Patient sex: M
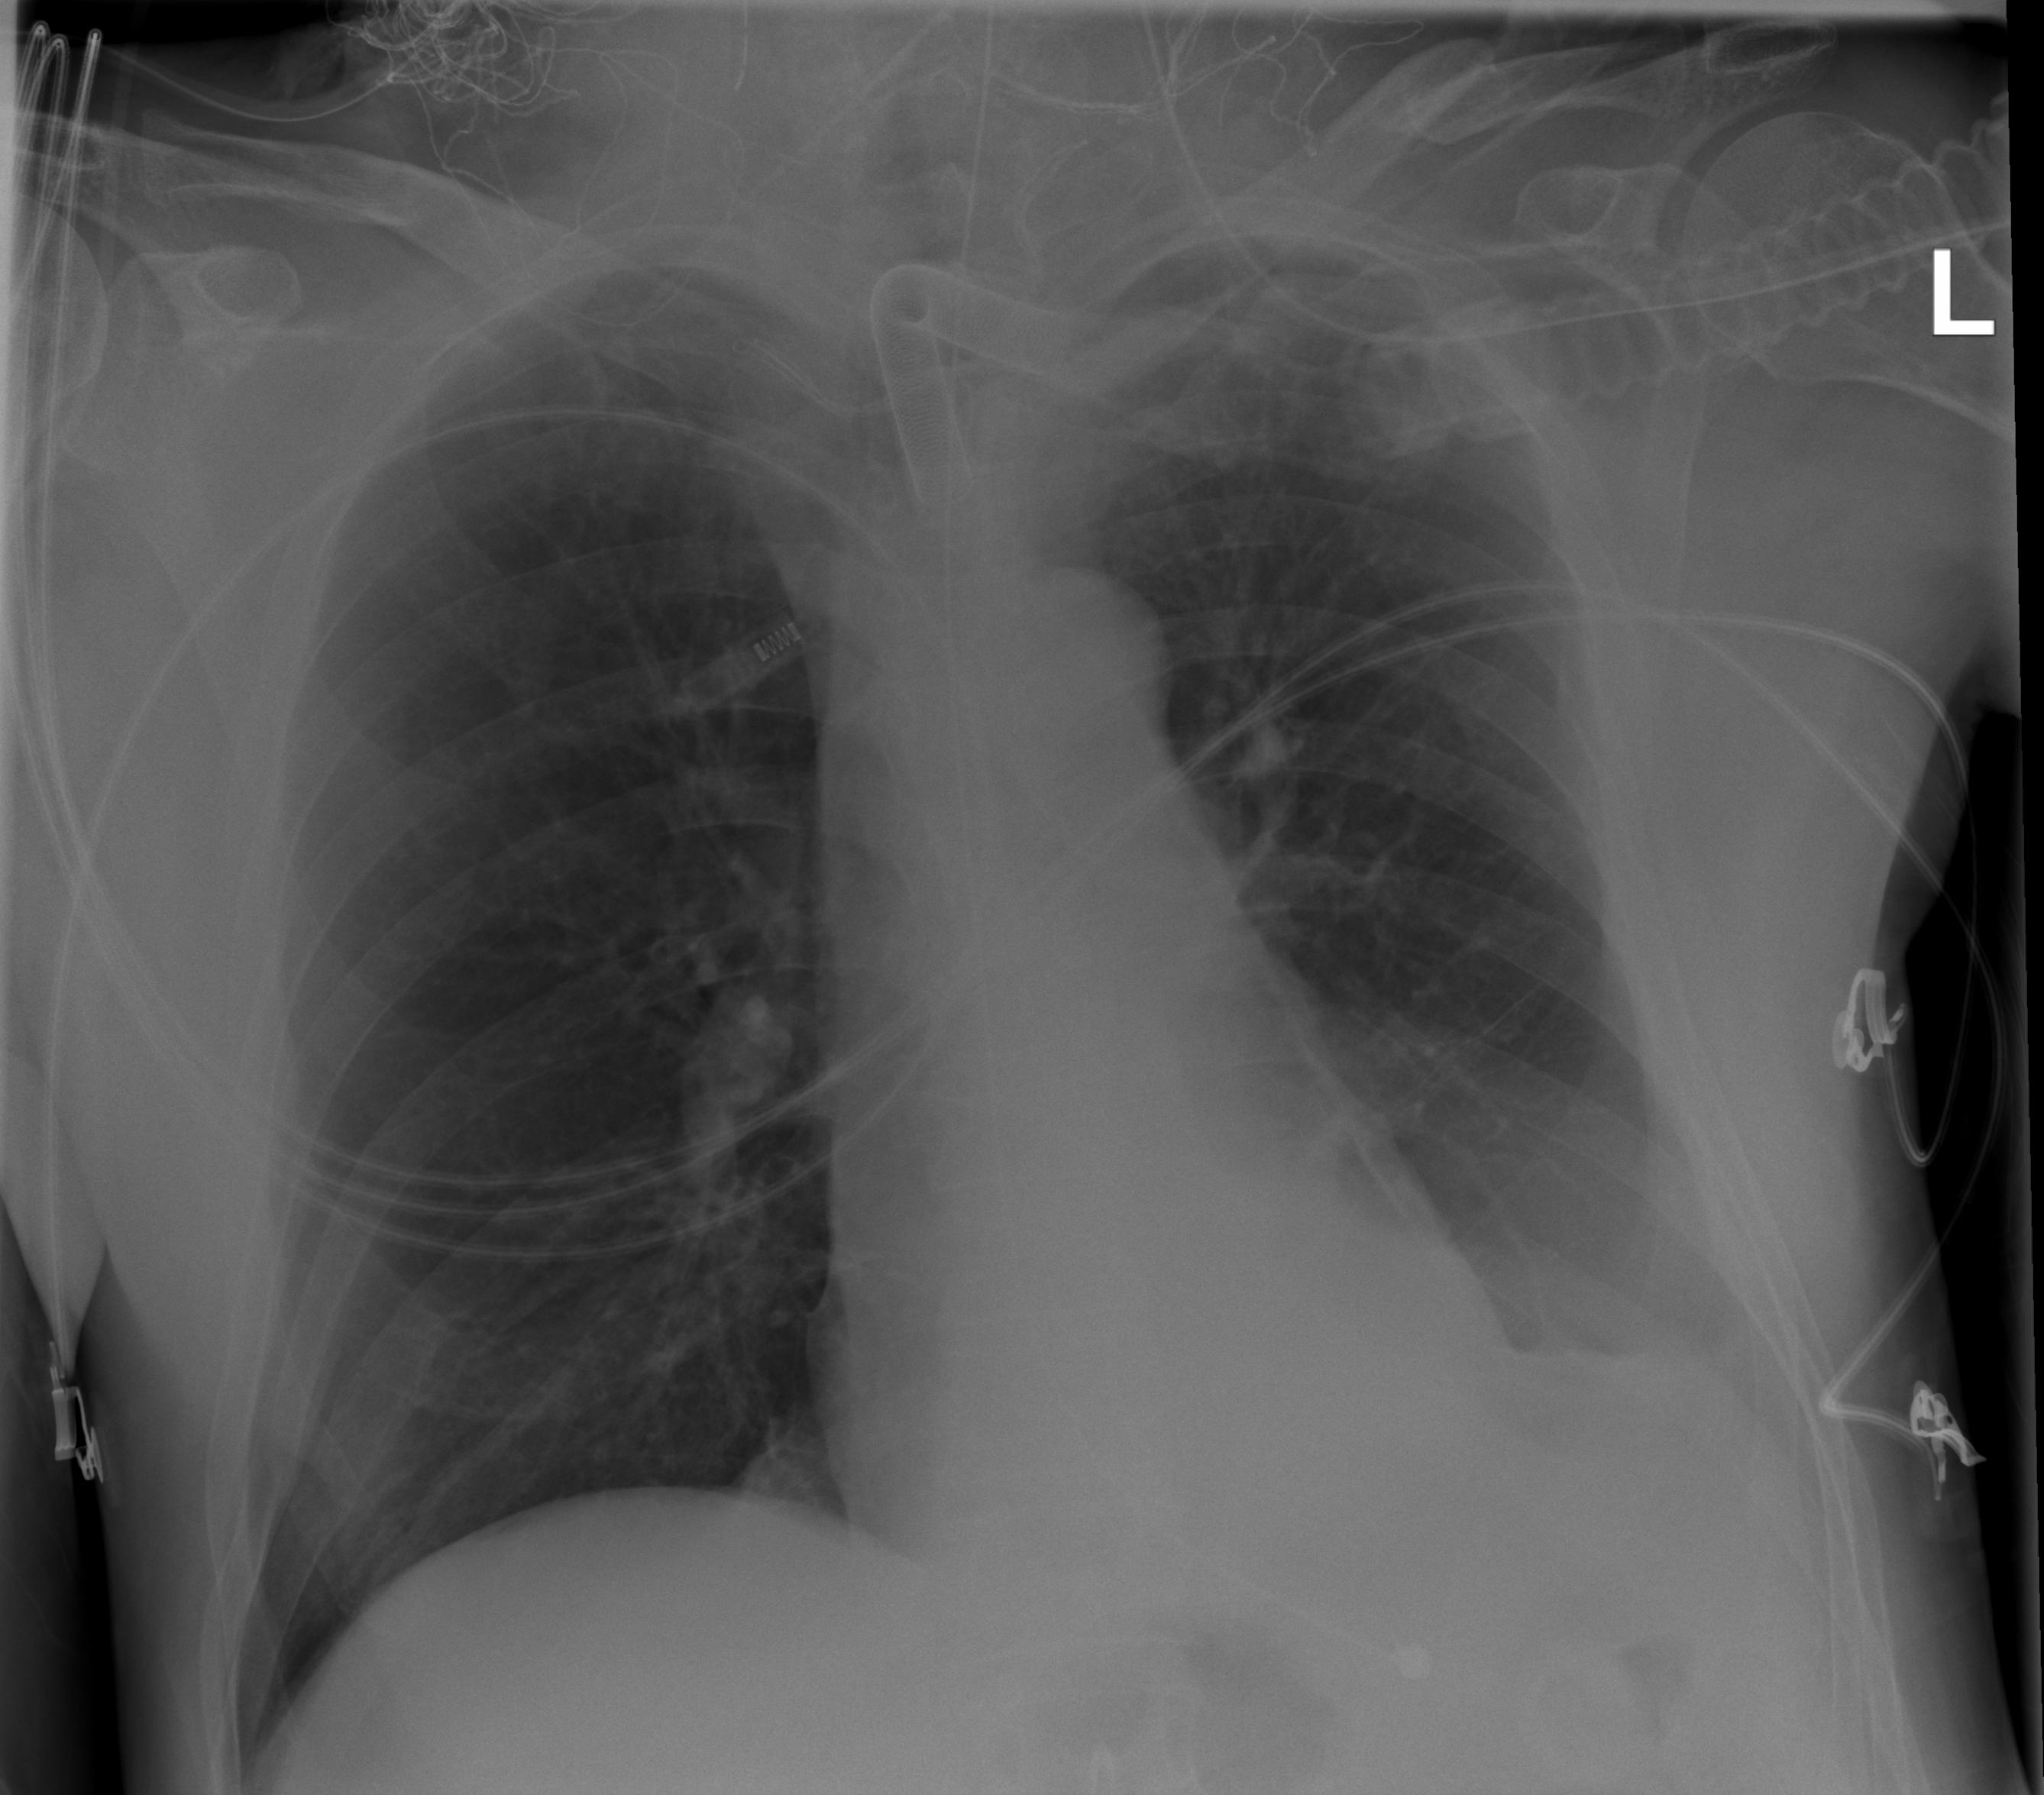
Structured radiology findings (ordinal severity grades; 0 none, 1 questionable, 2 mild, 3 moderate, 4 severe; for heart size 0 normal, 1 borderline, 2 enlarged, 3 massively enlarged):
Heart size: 0
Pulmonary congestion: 0
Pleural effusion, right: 0
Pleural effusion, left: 2
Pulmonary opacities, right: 0
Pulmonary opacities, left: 0
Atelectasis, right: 0
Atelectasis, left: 2